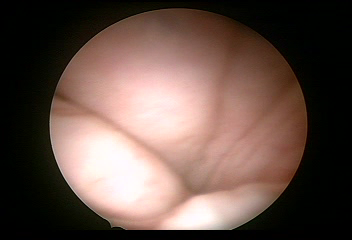
Modality: WLC
Class: Normal mucosa
Bladder cancer association: No